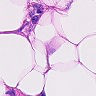
Metastatic tissue present: yes